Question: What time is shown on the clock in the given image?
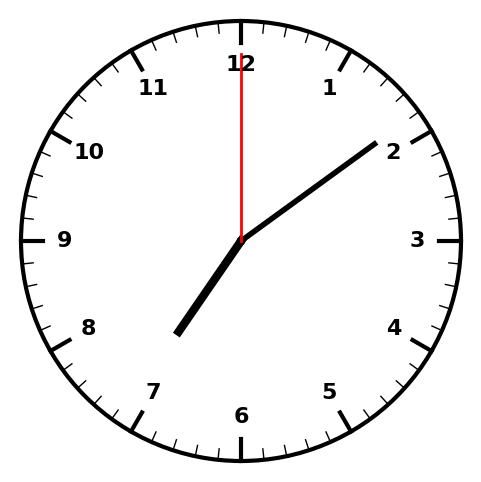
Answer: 07:09:00